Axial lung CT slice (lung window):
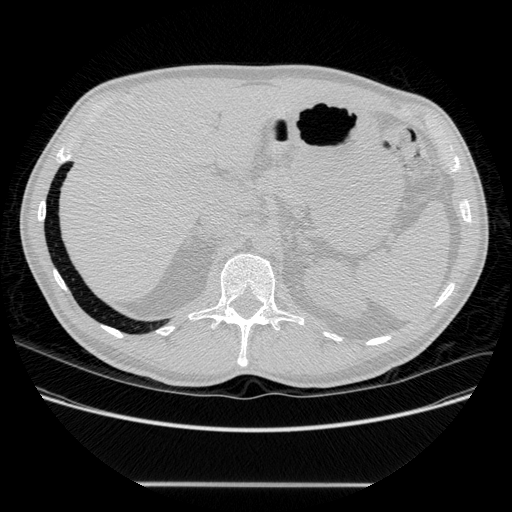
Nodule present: no